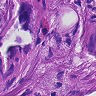
Metastatic tissue present: yes